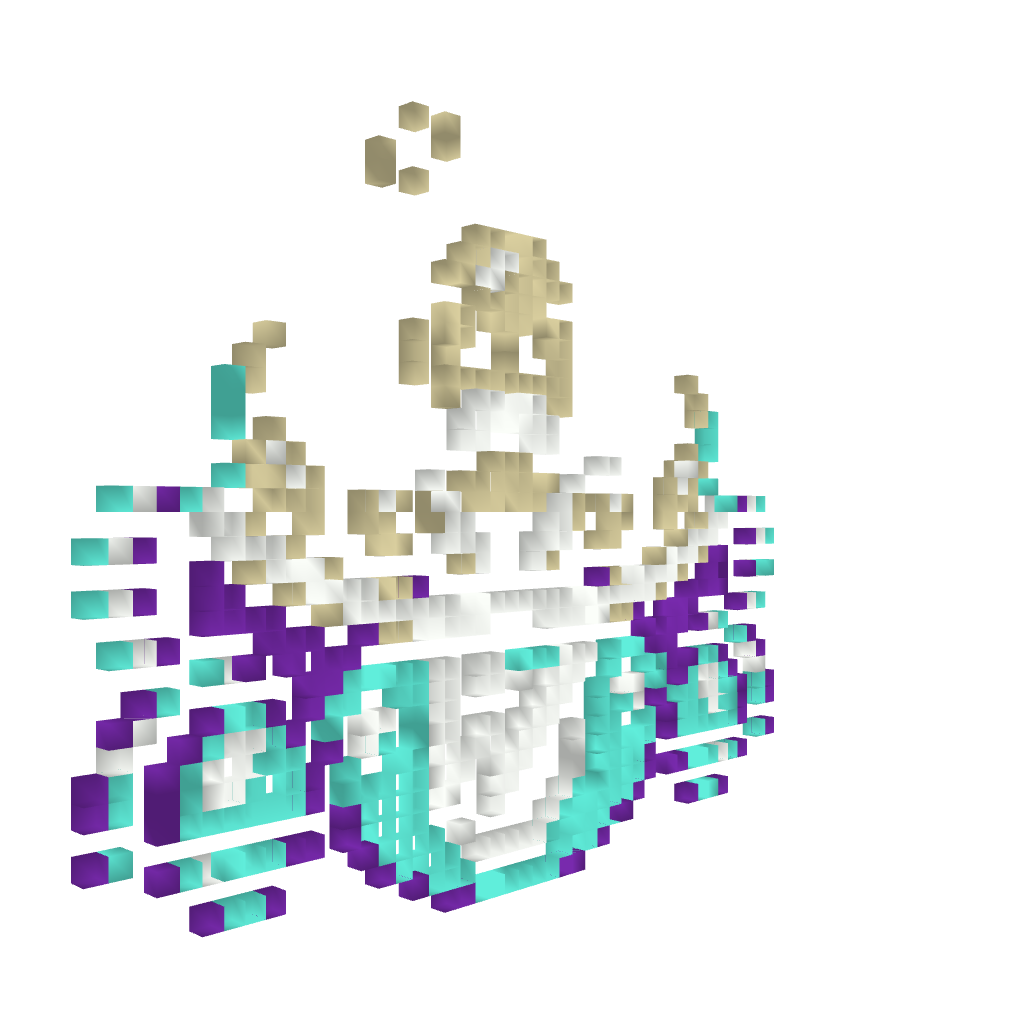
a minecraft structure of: Wily Capsule #2 (ErnieCIII)